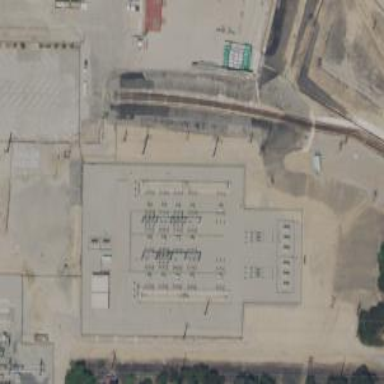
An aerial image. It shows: Outdoor power substation surrounded by fence. The substation operates at the distribution level.